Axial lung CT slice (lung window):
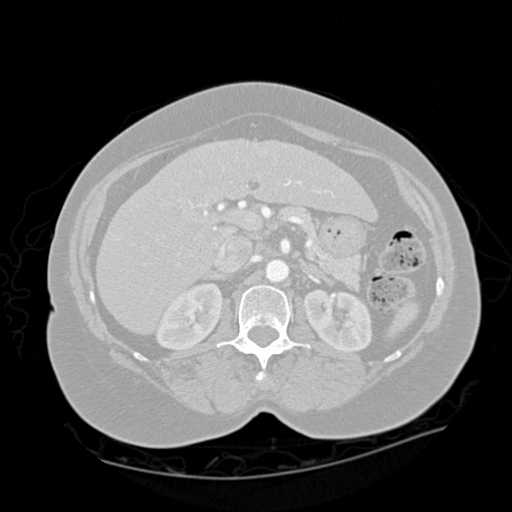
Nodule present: no